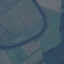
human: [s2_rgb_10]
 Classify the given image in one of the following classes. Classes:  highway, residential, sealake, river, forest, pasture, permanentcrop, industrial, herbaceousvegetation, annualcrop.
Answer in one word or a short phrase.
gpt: River